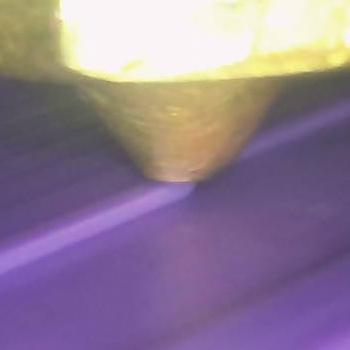
Flow rate: 112%